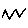
Label: zigzag